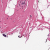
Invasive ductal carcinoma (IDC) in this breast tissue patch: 0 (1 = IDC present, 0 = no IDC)